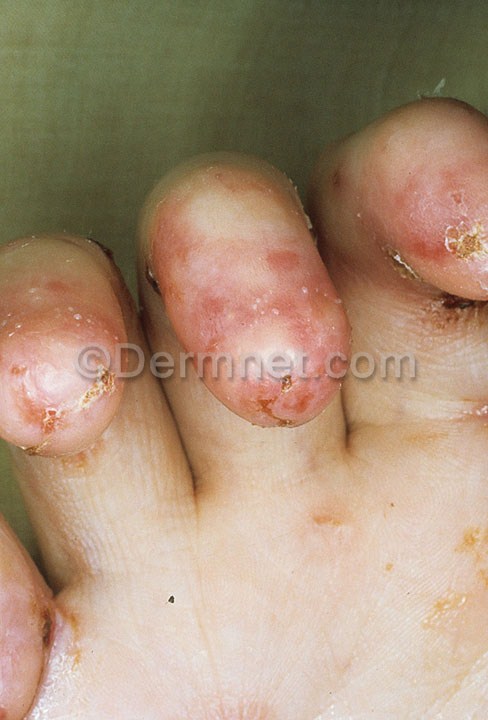
Disease: Bullous Disease Photos